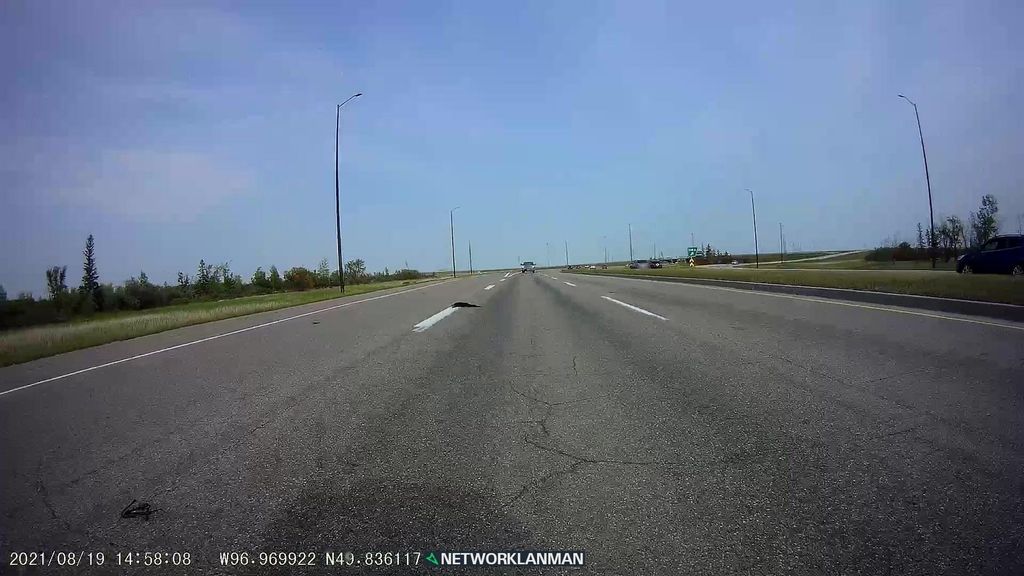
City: winnipeg